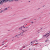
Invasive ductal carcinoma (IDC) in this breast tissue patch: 0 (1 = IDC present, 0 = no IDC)